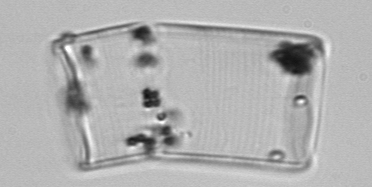
Label: Guinardia_flaccida